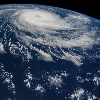
Label: cloud